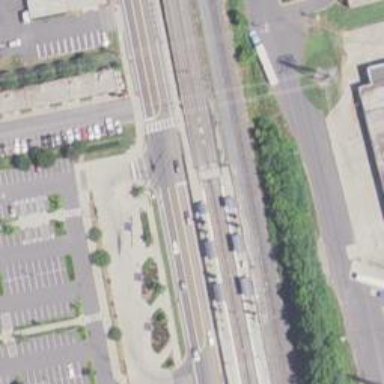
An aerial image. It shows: Railway crossing.